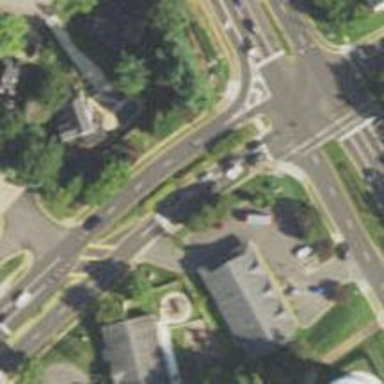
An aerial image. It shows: Unmarked crossing on the road.